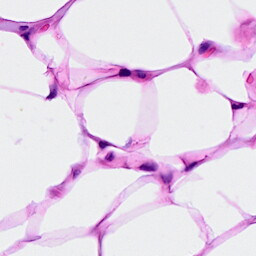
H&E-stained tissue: Breast